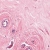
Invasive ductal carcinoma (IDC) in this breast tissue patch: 0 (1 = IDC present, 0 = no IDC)